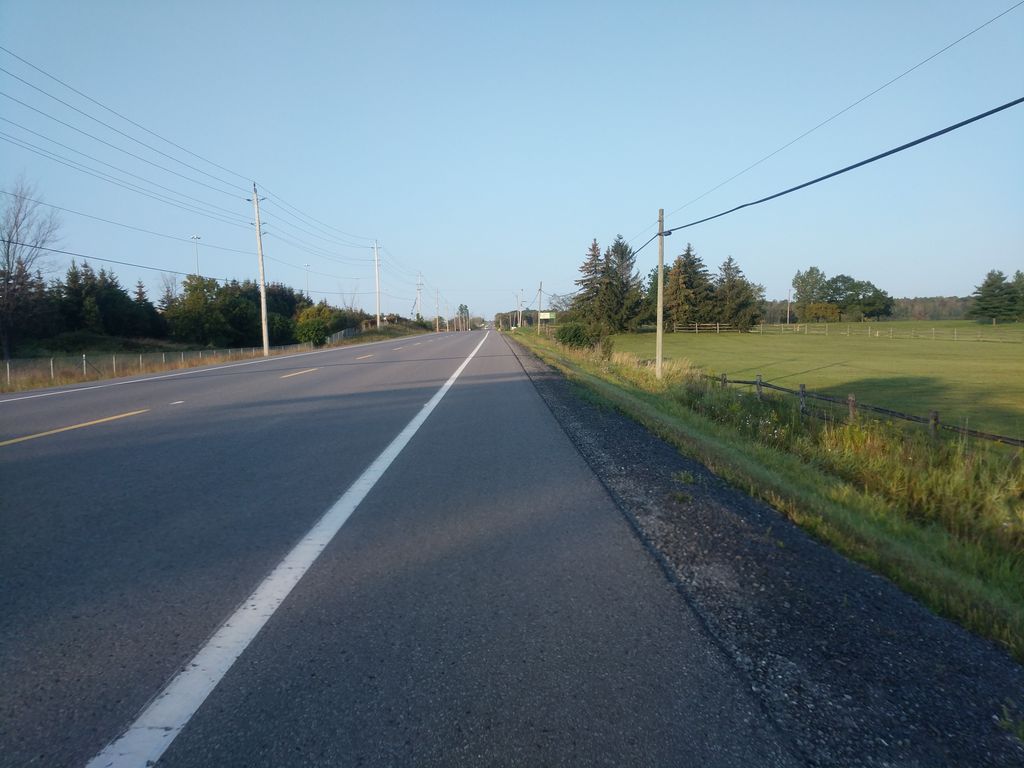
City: ottawa-gatineau